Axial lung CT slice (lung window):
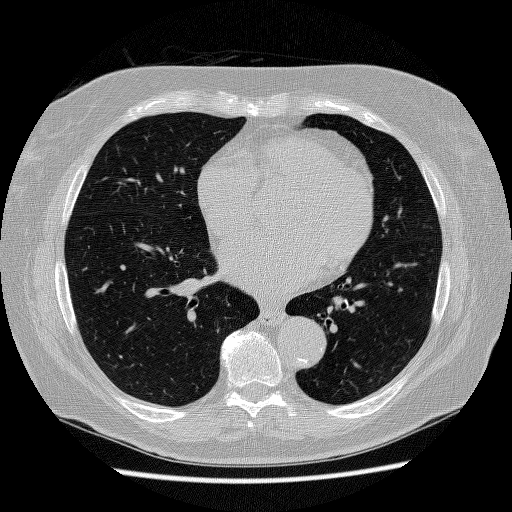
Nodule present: no